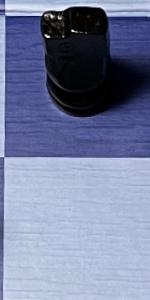
Label: Empty